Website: lowes
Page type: payment
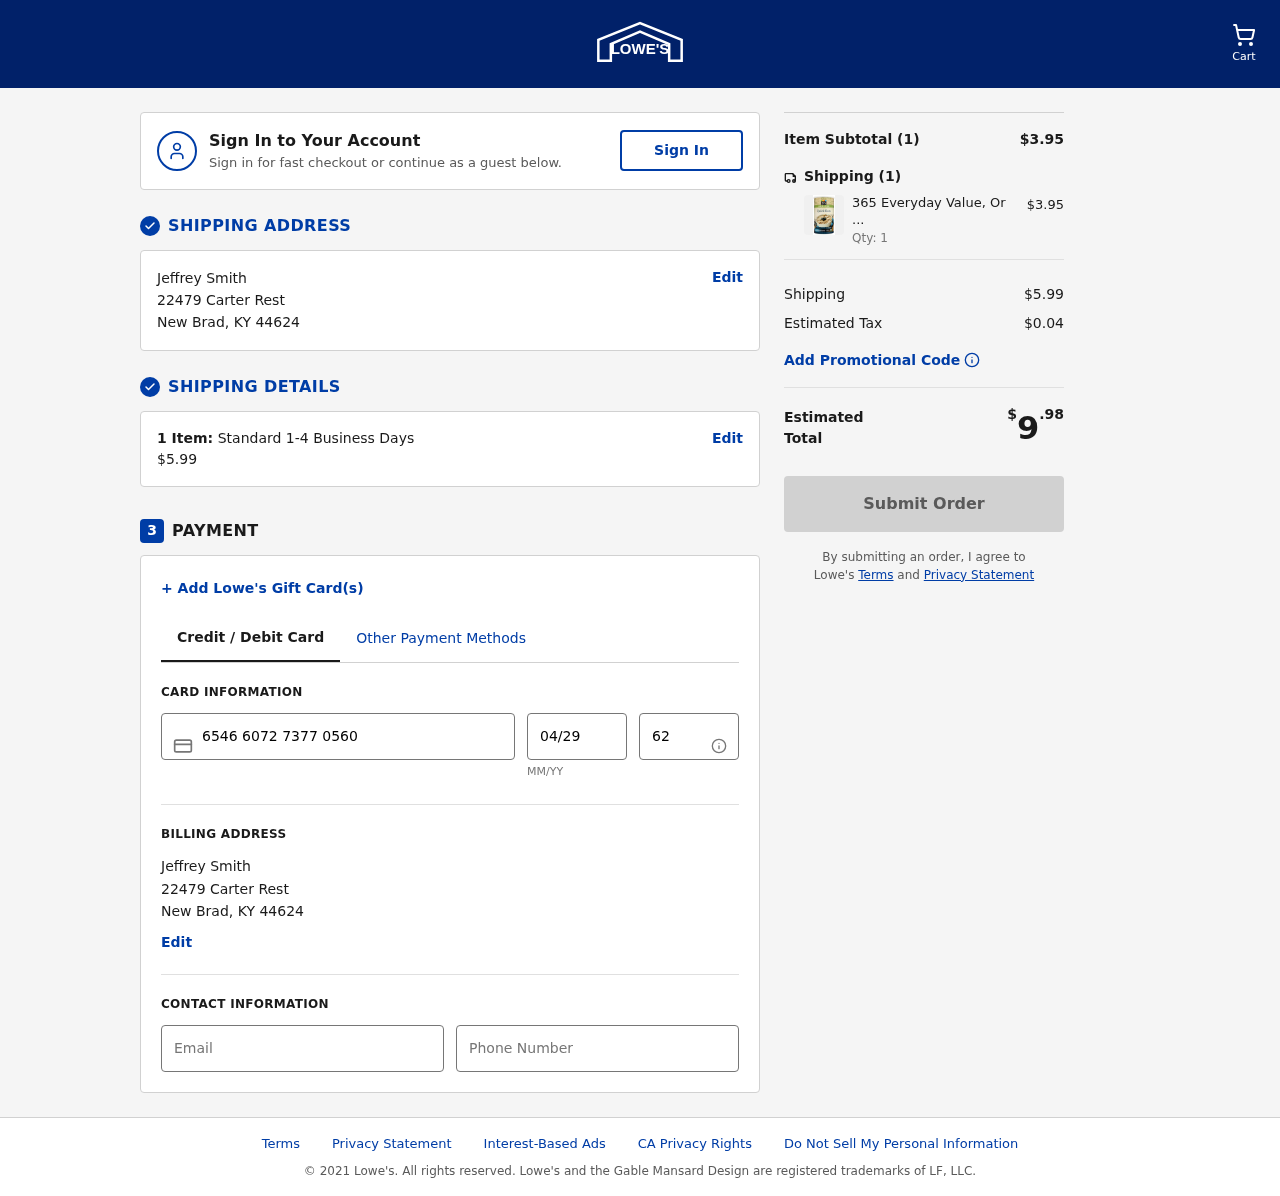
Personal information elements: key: PII_CARD_CVV
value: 623
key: PII_CARD_EXPIRY
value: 04/29
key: PII_CARD_NUMBER
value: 6546 6072 7377 0560
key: PII_CITY
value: New Brad
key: PII_EMAIL
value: jeffrey_smith@gmail.com
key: PII_FULLNAME
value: Jeffrey Smith
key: PII_PHONE
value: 3954571418
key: PII_POSTCODE
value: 44624
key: PII_STATE_ABBR
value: KY
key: PII_STREET
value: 22479 Carter Rest
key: PII_FULLNAME2
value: Jeffrey Smith
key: PII_STREET2
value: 22479 Carter Rest
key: PII_CITY2
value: New Brad
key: PII_STATE_ABBR2
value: KY
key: PII_POSTCODE2
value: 44624
Product elements: key: PRODUCT1_NAME
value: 365 Everyday Value, Organic Quick Oats, 18 oz
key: PRODUCT1_PRICE
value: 3.95
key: PRODUCT1_QUANTITY
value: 1
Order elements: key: ORDER_NUM_ITEMS
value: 1
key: ORDER_SHIPPING_COST
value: $5.99
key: ORDER_NUM_ITEMS2
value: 1
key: ORDER_SUBTOTAL
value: $3.95
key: ORDER_NUM_ITEMS3
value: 1
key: ORDER_SHIPPING_COST2
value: $5.99
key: ORDER_TAX
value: $0.04
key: ORDER_TOTAL
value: $9.98